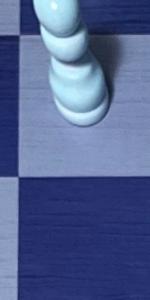
Label: Empty